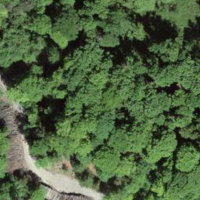
EUNIS habitat code: 41
Species observed at this site:
Atolmis rubricollis
Clematis vitalba